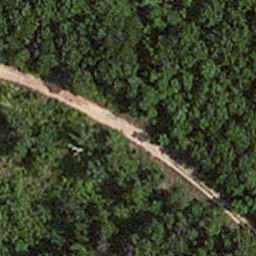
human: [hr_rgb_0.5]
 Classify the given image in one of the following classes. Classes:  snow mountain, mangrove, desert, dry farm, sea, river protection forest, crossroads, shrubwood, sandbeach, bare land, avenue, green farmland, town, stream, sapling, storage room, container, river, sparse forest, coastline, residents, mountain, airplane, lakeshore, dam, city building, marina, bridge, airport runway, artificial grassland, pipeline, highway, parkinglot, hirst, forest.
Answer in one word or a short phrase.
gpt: avenue